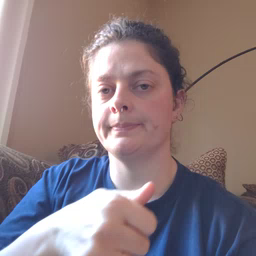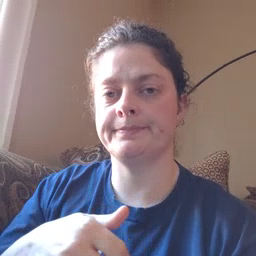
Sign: goose